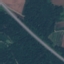
Land use / land cover: Highway